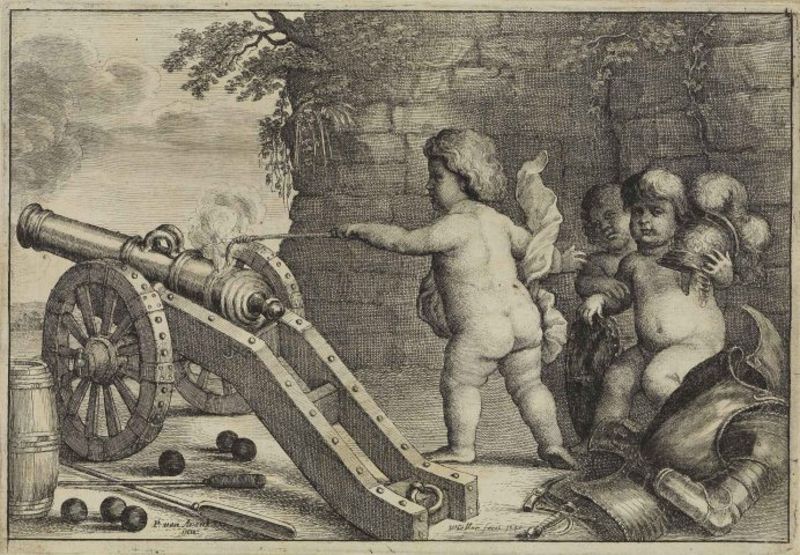
Titel: Das Feuer
Künstler: Wenzel Hollar
Standort: Karlsruhe
Institution: Staatliche Kunsthalle Karlsruhe
Schlagwörter: akt, baum, blätter, dunkel, feder, feuer, himmel, kampf, nackt, weiß, wolken, bäume, sitzen, grau, hell, holz, rücken, schwarz, symbol, zeichnung, gebäude, tuch, wolke, wand, federn, stein, steine, ast, strauch, qualm, rauch, sträucher, boden, drei, kind, pflanzen, renaissance, rokoko, kinder, räder, turm, engel, putte, putto, federbusch, italien, stab, jungen, knaben, fels, mauer, grafik, baby, rad, gewalt, krieg, querformat, karikatur, dick, ring, fett, schild, kanone, ruine, knabe, burg, babys, festung, druck, druckgrafik, radierung, stich, schwarzweiß, schwert, waffe, kugel, kugeln, helm, fass, ritter, rüstung, gemäuer, brustpanzer, harnisch, hammer, geäst, ritterrüstung, artillerie, geschütz, kanonenrohr, putten, kupferstich, putti, schießen, munition, pulverfass, schiesspulver, stuch, unschuld, schuss, anzünden, entzünden, verteidigung, bombe, schattten, helmzier, rung, federbuschen, meißel, kanonenkugel, kanonenkugeln, lunte, zündung, child, children, lafette, abfeuern, po, zünden, cannon, kugeln zündung, engel mit kanone, nackte kinder mit kanone, kanoe, abschiessen, kanono, feldschlange, anzpndenäfeuern, radierungzeichnung, fasas, unschuldig schuldig